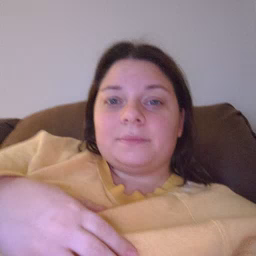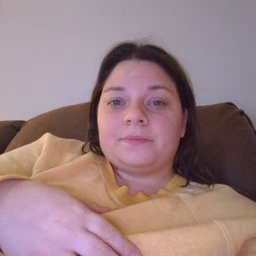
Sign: yellow